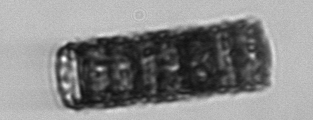
Label: Paralia_sulcata